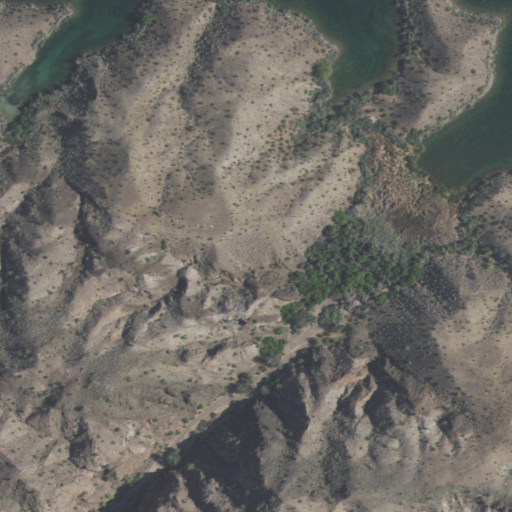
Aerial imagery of valley in California named Black Metal Wash containing shrub, open water, woody wetlands, grassland, and barren land